I will show an image sequence of human cooking. I have annotated the images with numbered circles. Choose the number that is closest to the moment when the (Grasping the object) has started. You are a five-time world champion in this game. Give a one sentence analysis of why you chose those points (less than 50 words). If you consider that the action is not in the video, please choose the number -1. Provide your answer at the end in a json file of this format: {"points": []}
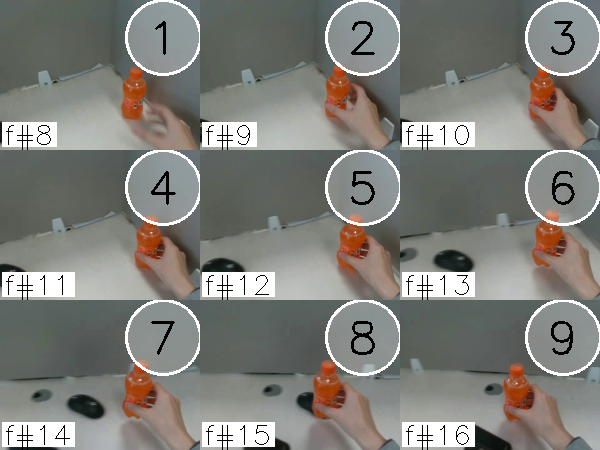
Frame 3 shows the clearest moment of hand-object contact.
{"points": [3]}